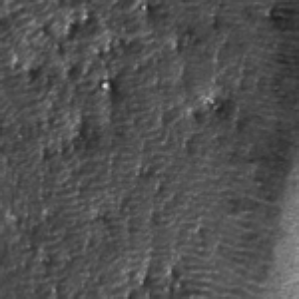
Label: frost